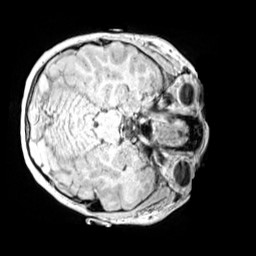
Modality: MP2RAGE
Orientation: axial
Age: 12
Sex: female
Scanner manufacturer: siemens
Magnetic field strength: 3 T
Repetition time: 4 s
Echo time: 0.00299 s